【题型】解答题　【知识点】解析几何　【难度】hard
已知双曲线$\Gamma$的标准方程为$x^2-\frac{y^2}{2}=1$，点$P$是双曲线$\Gamma$右支上的一个动点。

\vspace{0.5em}
(1) 求双曲线$\Gamma$的焦点坐标和渐近线方程；

\vspace{0.5em}
(2) 过点$P$分别向两条渐近线作垂线，垂足为点$P_1,P_2$，求$\overrightarrow{PP_1}\cdot\overrightarrow{PP_2}$的值；

\vspace{0.5em}
(3) 若$|OP|>\sqrt{2}$，如图，过$P$作圆$O:x^2+y^2=2$的切线$l$，切点为$M$，交双曲线$\Gamma$的左支于点$Q$，分别交两渐近线于点$A,B$。设$|PQ|=\lambda|AB|$，求实数$\lambda$的取值范围。
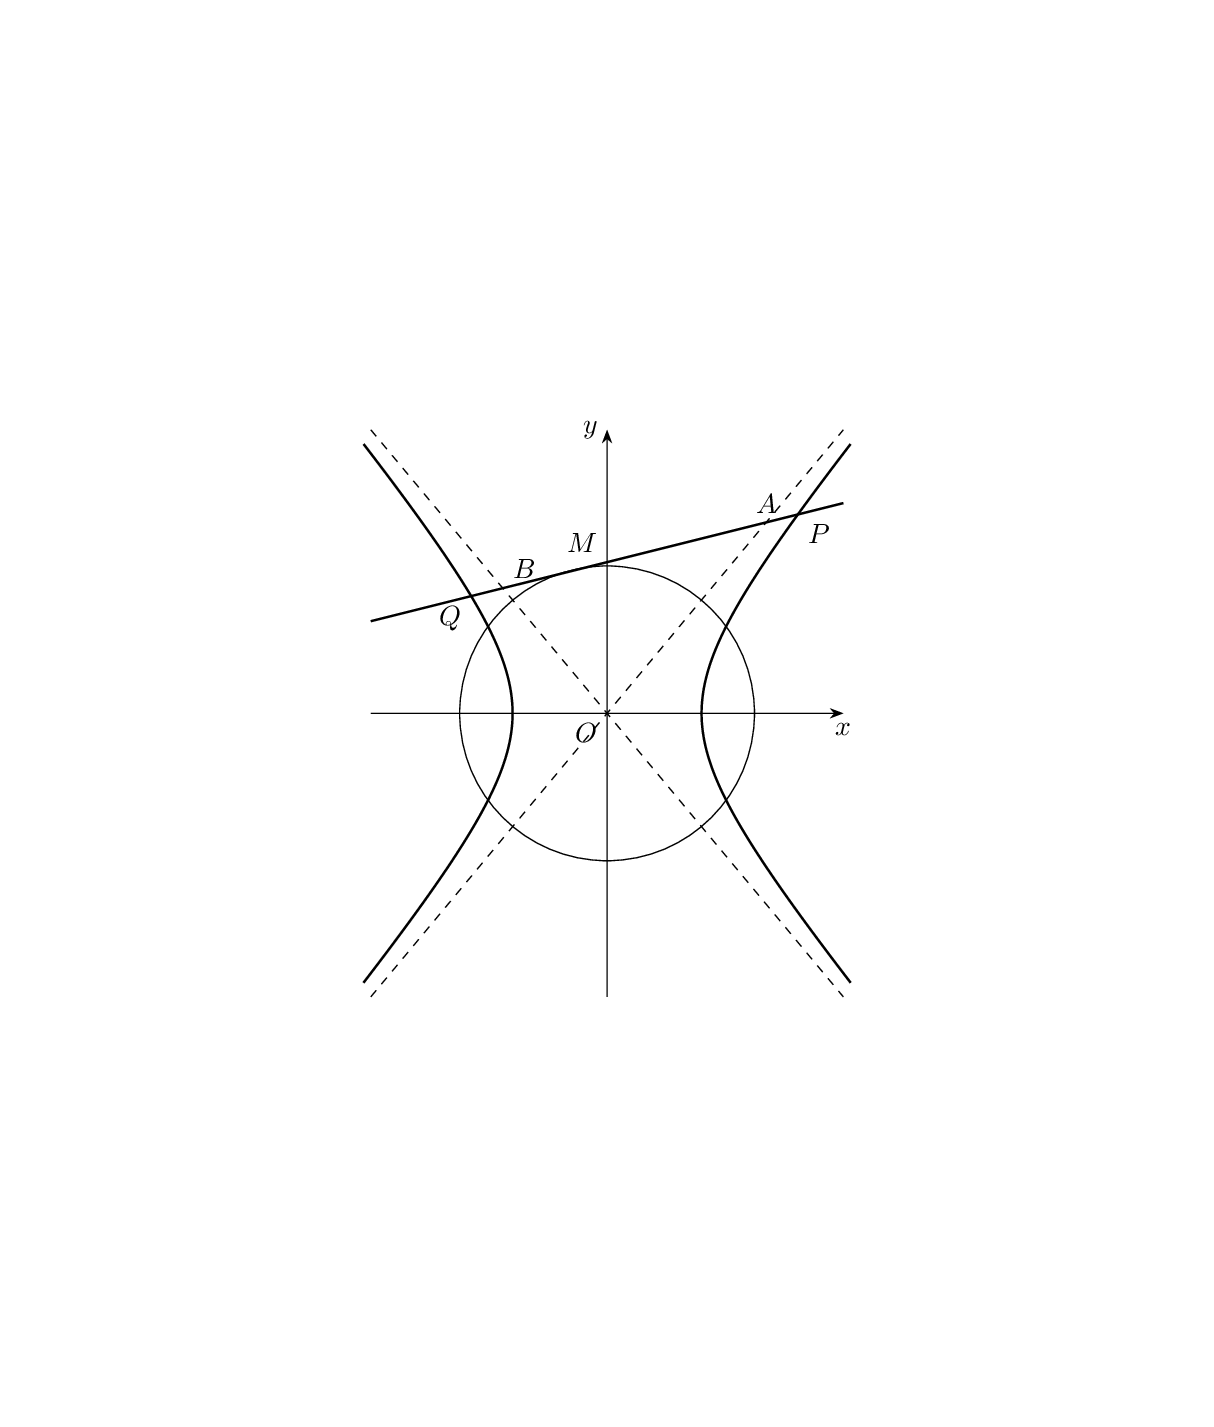
【解答】
\noindent
【答案】(1)焦点坐标为\((\pm\sqrt{3},0)\)，渐近线方程为\(y=\pm\sqrt{2}x\)

\vspace{0.5em}
\noindent
(2)\(\dfrac{2}{9}\)

\vspace{0.5em}
\noindent
(3)\((1,\sqrt{2}]\)

\vspace{1em}
\noindent
【分析】（1）根据双曲线方程求出\(c\)，从而求出焦点坐标与渐近线方程；

\noindent
（2）设\(P(m,n)\)，则\(2m^2-n^2=2\)，求得双曲线的渐近线方程分别与相应的垂线方程联立，求得交点\(P_1\)，\(P_2\)，以及\(\overrightarrow{PP_1}\)、\(\overrightarrow{PP_2}\)的坐标，由向量数量积的坐标表示，化简整理，即可得解；

\noindent
（3）设切点\(M(s,t)\)，则切线\(l\)的方程为\(sx+ty=2\)，且\(s^2+t^2=2\)，联立直线与曲线方程，消元，列出韦达定理，利用弦长公式表示出\(|PQ|\)、\(|AB|\)，从而得到\(\lambda\)的式子，再根据\(t\)的取值范围计算可得。

\vspace{1em}
\noindent
【详解】（1）双曲线\(\Gamma\)的标准方程为\(x^2-\dfrac{y^2}{2}=1\)，则\(c=\sqrt{3}\)，

\noindent
所以双曲线\(\Gamma\)的焦点坐标为\((\pm\sqrt{3},0)\)，渐近线方程为\(y=\pm\sqrt{2}x\)；

\vspace{0.5em}
\noindent
（2）设\(P(m,n)\)，则\(2m^2-n^2=2\)，

\noindent
由
\[
\begin{cases}
y=\sqrt{2}x \\
y-n=-\dfrac{\sqrt{2}}{2}(x-m)
\end{cases}
,\quad \text{解得}\quad
\begin{cases}
x=\dfrac{m+\sqrt{2}n}{3} \\
y=\dfrac{\sqrt{2}m+2n}{3}
\end{cases}
,\quad \text{所以}\ P_1\left(\dfrac{m+\sqrt{2}n}{3},\dfrac{\sqrt{2}m+2n}{3}\right),
\]

\noindent
由
\[
\begin{cases}
y=-\sqrt{2}x \\
y-n=\dfrac{\sqrt{2}}{2}(x-m)
\end{cases}
,\quad \text{解得}\quad
\begin{cases}
x=\dfrac{m-\sqrt{2}n}{3} \\
y=\dfrac{-\sqrt{2}m+2n}{3}
\end{cases}
,\quad \text{所以}\ P_2\left(\dfrac{m-\sqrt{2}n}{3},\dfrac{-\sqrt{2}m+2n}{3}\right),
\]

\noindent
所以\(\overrightarrow{PP_1}=\left(\dfrac{-2m+\sqrt{2}n}{3},\dfrac{\sqrt{2}m-n}{3}\right)\)，\(\overrightarrow{PP_2}=\left(\dfrac{-2m-\sqrt{2}n}{3},\dfrac{-\sqrt{2}m-n}{3}\right)\)，

\noindent
所以
\[
\begin{aligned}
\overrightarrow{PP_1}\cdot\overrightarrow{PP_2}&=\dfrac{(\sqrt{2}n-2m)(-2m-\sqrt{2}n)}{9}+\dfrac{(\sqrt{2}m-n)(-\sqrt{2}m-n)}{9} \\
&=\dfrac{4m^2-2n^2+n^2-2m^2}{9}=\dfrac{2m^2-n^2}{9}=\dfrac{2}{9},
\end{aligned}
\]

\noindent
即\(\overrightarrow{PP_1}\cdot\overrightarrow{PP_2}=\dfrac{2}{9}\)。

\vspace{1em}
\noindent
(3) 设切点 \(M(s,t)\)，则切线 \(l\) 的方程为 \(sx+ty=2\)，且 \(s^2+t^2=2\)，

由
\[
\begin{cases}
x^2 + y^2 = 2 \\
x^2 - \dfrac{y^2}{2} = 1
\end{cases}
,\quad \text{解得}\quad
\begin{cases}
y^2 = \dfrac{2}{3} \\
x^2 = \dfrac{4}{3}
\end{cases}
,\quad \text{所以}\quad
\begin{cases}
|s| < \dfrac{2\sqrt{3}}{3} \\
\dfrac{\sqrt{6}}{3} < |t| \leq \sqrt{2}
\end{cases}
\]

\noindent
设\(P(x_1,y_1)\)，\(Q(x_2,y_2)\)，\(A(x_3,y_3)\)，\(B(x_4,y_4)\)，

\noindent
由
\[
\begin{cases}
sx+ty=2 \\
x^2-\dfrac{y^2}{2}=1
\end{cases}
,\quad \text{消去}y\ \text{得}\ (2t^2-s^2)x^2+4sx-4-2t^2=0,\ \text{所以}\
\begin{cases}
x_1+x_2=-\dfrac{4s}{2t^2-s^2} \\
x_1x_2=\dfrac{-4-2t^2}{2t^2-s^2}
\end{cases}
;
\]

\noindent
由
\[
\begin{cases}
sx+ty=2 \\
x^2-\dfrac{y^2}{2}=0
\end{cases}
,\quad \text{消去}y\ \text{得}\ (2t^2-s^2)x^2+4sx-4=0,\ \text{所以}\
\begin{cases}
x_3+x_4=-\dfrac{4s}{2t^2-s^2} \\
x_3x_4=\dfrac{-4}{2t^2-s^2}
\end{cases}
;
\]

\noindent
所以\(|PQ|=\sqrt{1+\left(-\dfrac{s}{t}\right)^2}|x_1-x_2|\)，\(|AB|=\sqrt{1+\left(-\frac{s}{t}\right)^2}|x_3-x_4|\)，

所以 \(\lambda = \dfrac{|PQ|}{|AB|} = \dfrac{|x_1 - x_2|}{|x_3 - x_4|} = \dfrac{\sqrt{(x_1 + x_2)^2 - 4x_1x_2}}{\sqrt{(x_3 + x_4)^2 - 4x_3x_4}}\)

\[
= \dfrac{\sqrt{\left(-\dfrac{4s}{2t^2 - s^2}\right)^2 + \dfrac{16 + 8t^2}{2t^2 - s^2}}}{\sqrt{\left(-\dfrac{4s}{2t^2 - s^2}\right)^2 + \dfrac{16}{2t^2 - s^2}}}
= \dfrac{\sqrt{16s^2 + (16 + 8t^2)(2t^2 - s^2)}}{\sqrt{16s^2 + 16(2t^2 - s^2)}}
= \dfrac{\sqrt{32t^2 + 16t^4 - 8t^2s^2}}{\sqrt{32t^2}}
\]

\[
= \sqrt{1 + \dfrac{1}{2}t^2 - \dfrac{1}{4}s^2},
\]

又 \(s^2 = 2 - t^2\)，所以
\[
\sqrt{1 + \dfrac{1}{2}t^2 - \dfrac{1}{4}s^2} = \sqrt{1 + \dfrac{1}{2}t^2 - \dfrac{1}{4}(2 - t^2)} = \sqrt{\dfrac{1}{2} + \dfrac{3}{4}t^2},
\]

因为 \(\dfrac{\sqrt{6}}{3} < |t| \leq \sqrt{2}\)，所以 \(\dfrac{2}{3} < t^2 \leq 2\)，所以 \(1 < \dfrac{1}{2} + \dfrac{3}{4}t^2 \leq 2\)，所以 \(1 < \sqrt{\dfrac{1}{2} + \dfrac{3}{4}t^2} \leq \sqrt{2}\)，

即 \(\lambda = \sqrt{1 + \dfrac{1}{2}t^2 - \dfrac{1}{4}s^2} \in (1, \sqrt{2}]\)。

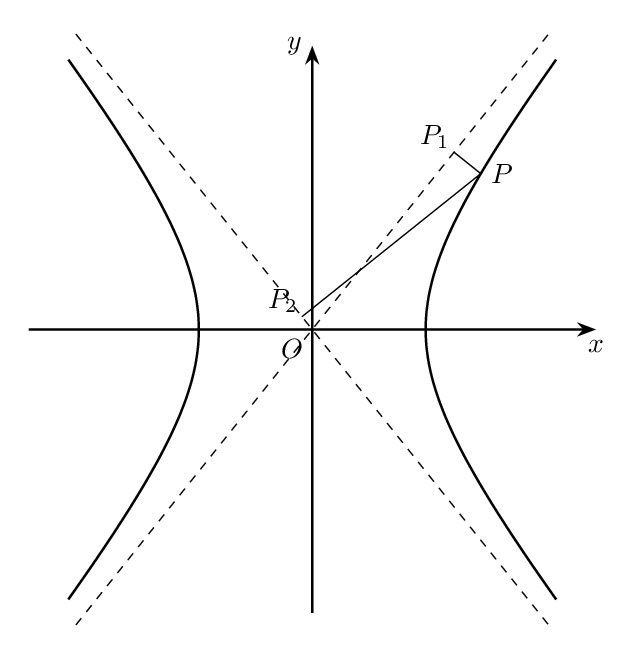
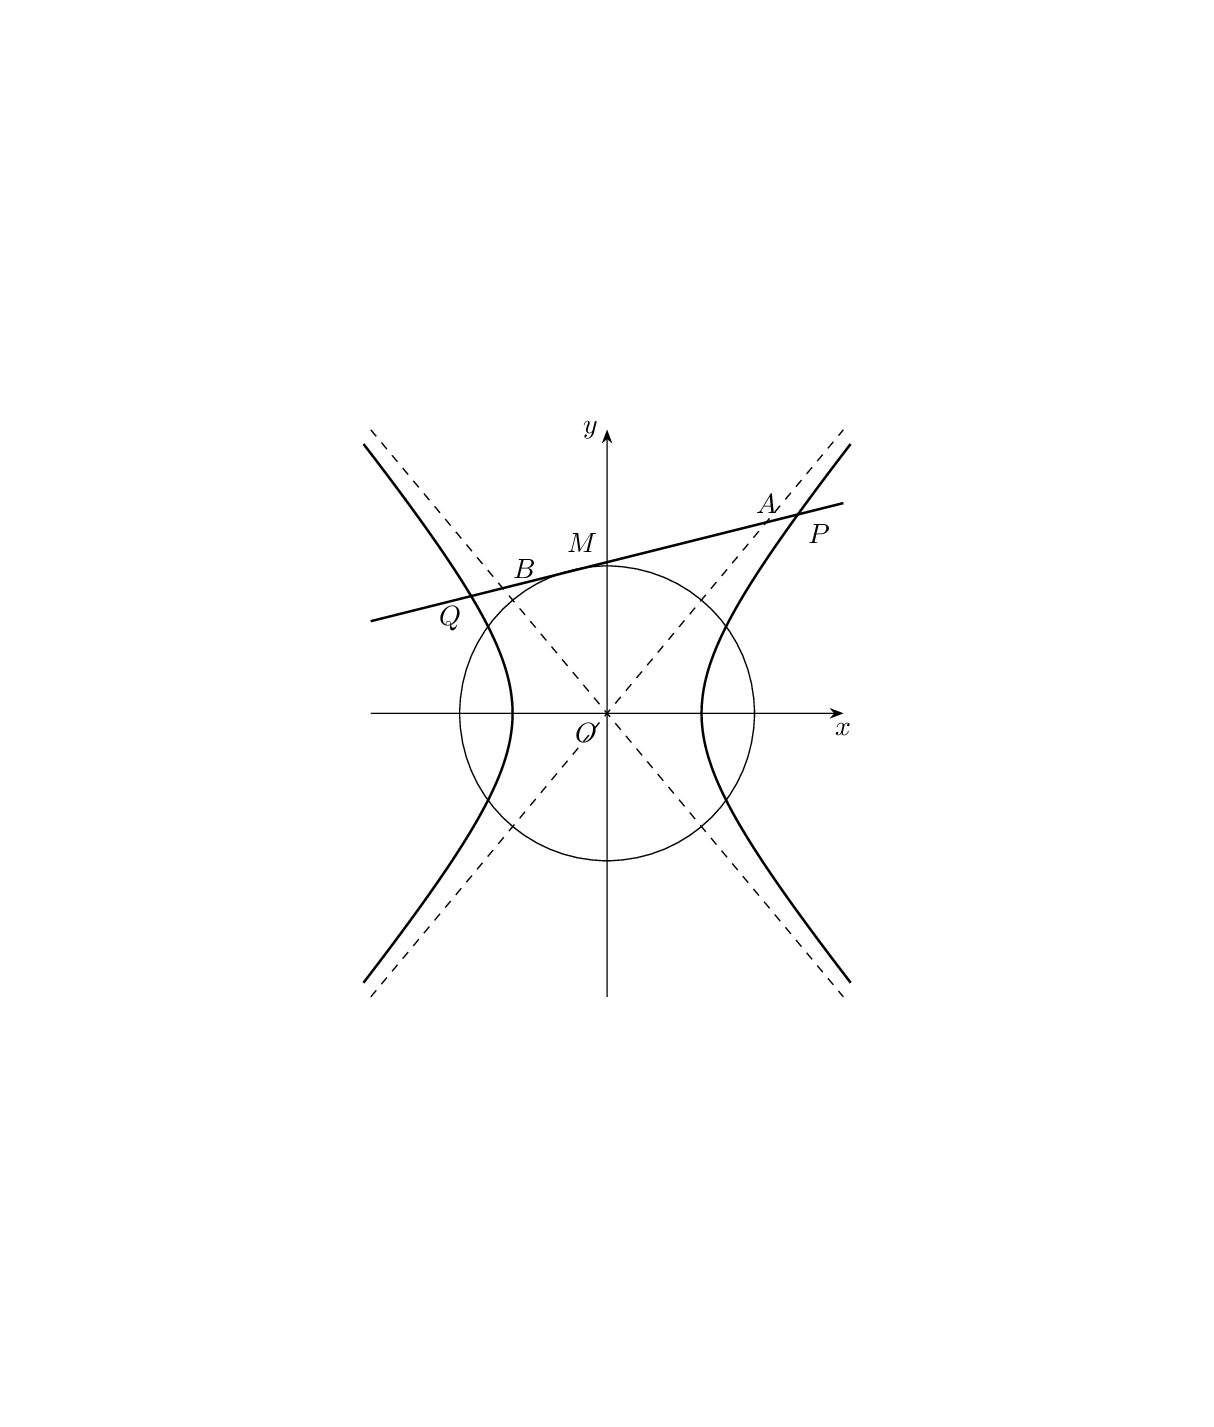